Question: I got a form that works amazingly by itself, but the second I attach it to my navigation form. I start to get prompted for user input since this line
'[Forms]![frm_addReceiveReportInformation]![cbo_PurchaseOrderID]'
no longer works due to the current form becoming subform in the navigation form which was explained in
<URL>
I can't seem to figure a way out of using the !form since I absolutely need to retrieve the ID from a combo box to update another combo box.
I tried multiple ways of using the !forms but I can't seem to wrap my head around how to retrieve my information that I am seeking.
I got the 2 way navigation menu(vertical + horizontal tabs). Anyone got advice or has encounter this problem in the pass, who can direct me down the right path.

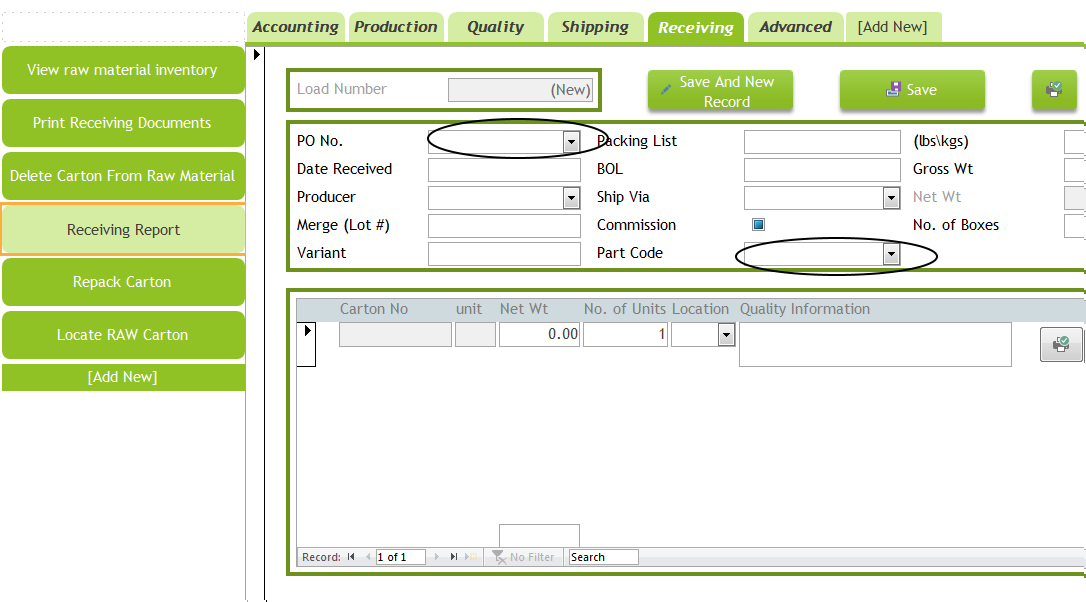
Answer: To access a field inside a form, which is attached to a navigation tab, you should use the following structure:
'''
[Forms]![YourNavigationTab]![NavigationSubform].[Form]![YourField]
'''
Note: tested in MS Access 2013